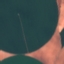
Land use / land cover class: AnnualCrop